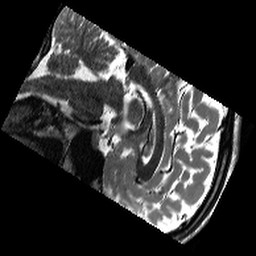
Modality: T2w
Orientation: sagittal
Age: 27
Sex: male